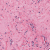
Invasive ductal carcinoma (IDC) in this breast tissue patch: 0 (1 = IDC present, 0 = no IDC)